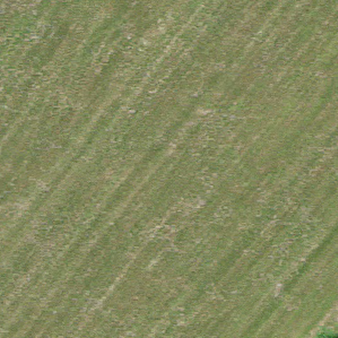
Label: other